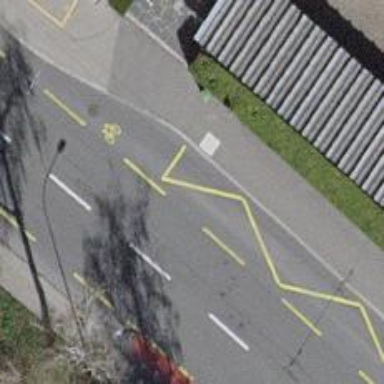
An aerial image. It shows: Bus stop for trolleybuses with designated stop position.